Interaction volume radius: 5 \u00c5
Interaction volume height: 10 \u00c5
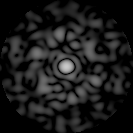
Disorder parameter: 0.837